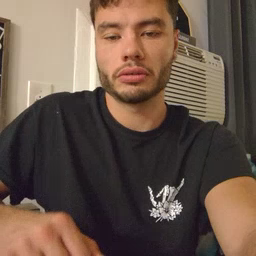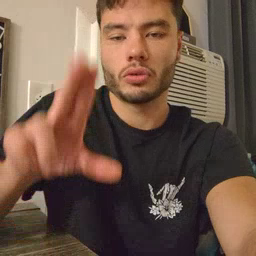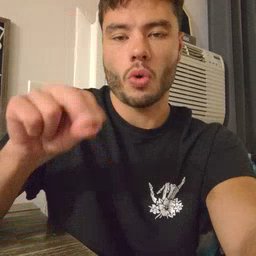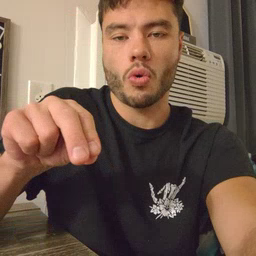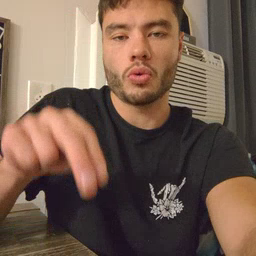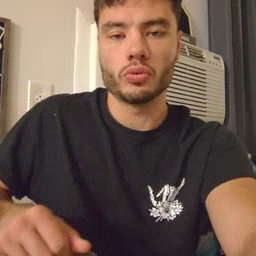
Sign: no